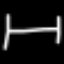
Label: bed